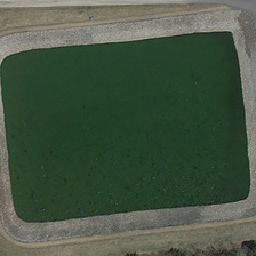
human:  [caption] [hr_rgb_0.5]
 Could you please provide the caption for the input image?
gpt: There is a rectangular pond with a regular bank made of gravel.

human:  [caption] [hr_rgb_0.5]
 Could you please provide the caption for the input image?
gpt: There's a rectangular pond with a regular bench made of pebbles.

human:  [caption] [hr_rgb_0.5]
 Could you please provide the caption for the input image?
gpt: Here is a green square pond along with a dirty road.

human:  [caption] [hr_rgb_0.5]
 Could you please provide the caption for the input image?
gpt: There was a rectangular pond with a regular pebble bank.

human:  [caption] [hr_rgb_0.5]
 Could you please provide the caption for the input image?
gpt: There is a green square pond, next to a dirt road.